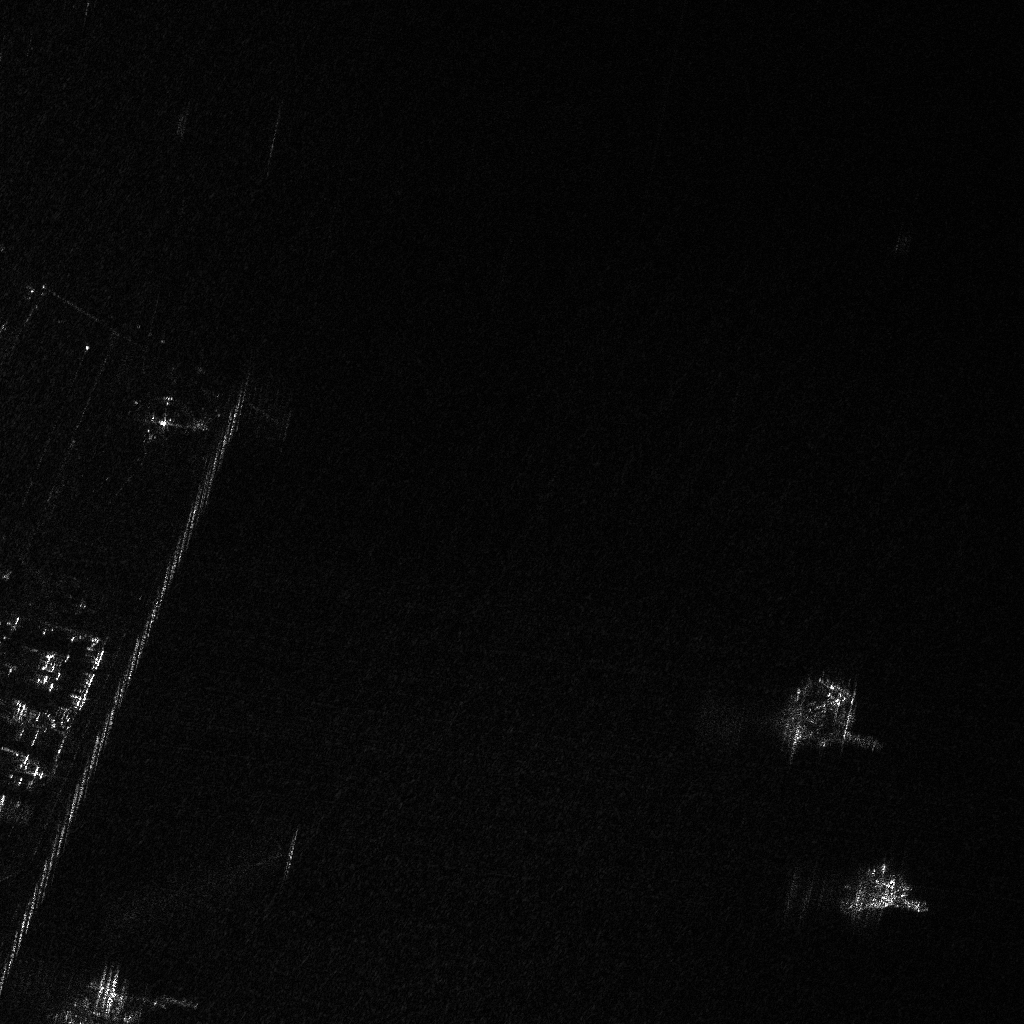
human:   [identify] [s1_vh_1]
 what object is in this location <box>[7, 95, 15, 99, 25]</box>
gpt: <ref>1 large container at the bottom left</ref>